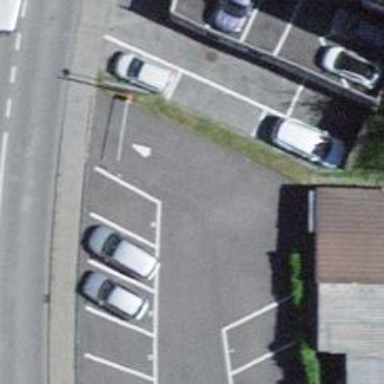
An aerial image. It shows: Parking aisle designated as service road.